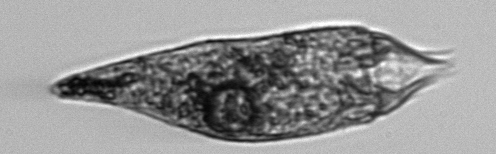
Label: Strombidium_conicum